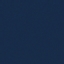
Label: SeaLake